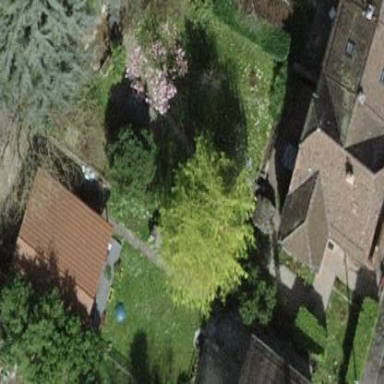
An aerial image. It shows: Garden enclosed by fence.